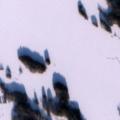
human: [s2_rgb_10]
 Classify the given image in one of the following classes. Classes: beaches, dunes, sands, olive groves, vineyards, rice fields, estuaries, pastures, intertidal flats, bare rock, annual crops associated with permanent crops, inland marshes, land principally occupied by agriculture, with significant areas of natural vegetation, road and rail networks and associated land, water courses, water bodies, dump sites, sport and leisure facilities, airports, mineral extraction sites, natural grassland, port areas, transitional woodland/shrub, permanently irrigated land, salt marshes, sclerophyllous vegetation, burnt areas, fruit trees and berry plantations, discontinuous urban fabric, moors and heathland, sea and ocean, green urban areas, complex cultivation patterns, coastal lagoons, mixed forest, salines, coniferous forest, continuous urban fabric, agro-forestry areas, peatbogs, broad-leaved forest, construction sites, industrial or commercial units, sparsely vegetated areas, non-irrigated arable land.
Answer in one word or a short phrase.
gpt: mixed forest, water bodies